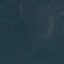
Land use / land cover: Forest